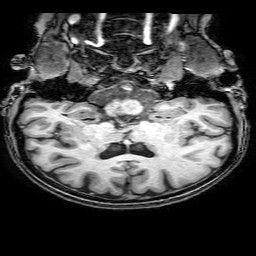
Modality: T1w
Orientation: sagittal
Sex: female
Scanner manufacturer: philips
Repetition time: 0.008079 s
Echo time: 0.00369 s